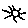
Label: sun